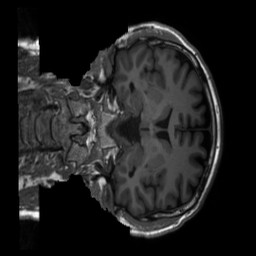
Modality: T1w
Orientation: coronal
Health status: healthy
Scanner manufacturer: siemens
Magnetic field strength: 3 T
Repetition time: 2.3 s
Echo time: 0.00207 s